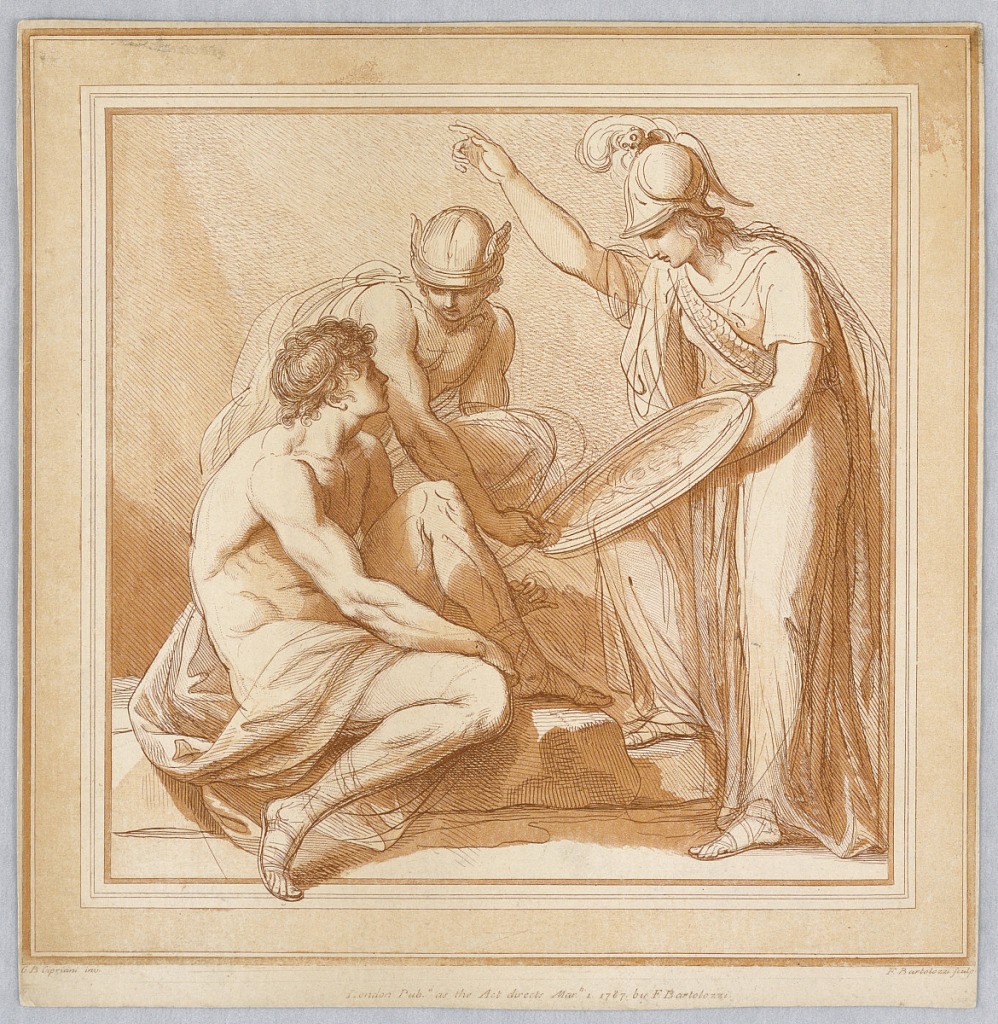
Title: Minerva and Mercury
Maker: Francesco Bartolozzi, Italian, active England, 1727–1815
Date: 1787
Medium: Aquatint engraving in brown ink on white paper
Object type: Print
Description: Minerva stands at right, with the sheild in her left hand, and gesturing with her right. A young man is seated on a stone to her left, while Mercury, behind him, looks on.